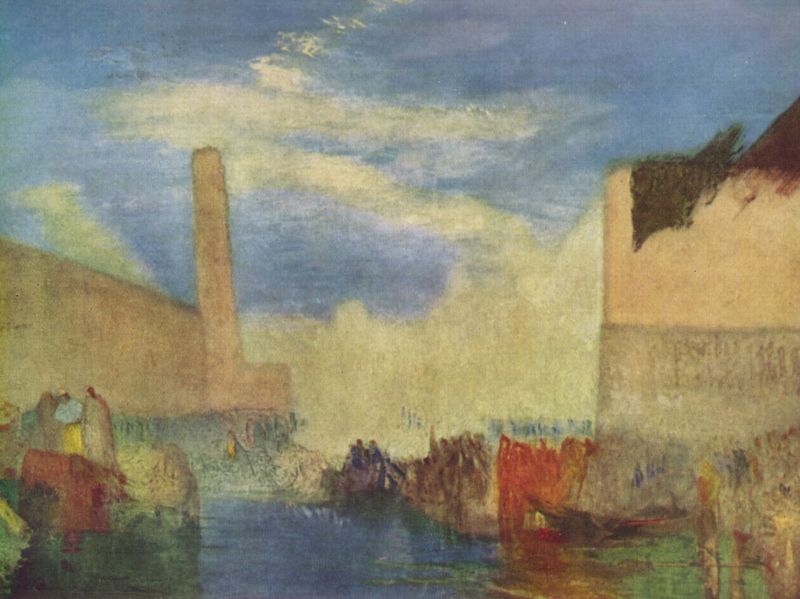
Titel: Venedig: Ansicht der "Piazzetta"
Künstler: William Turner
Standort: London
Institution: Tate Gallery
Schlagwörter: blau, gemälde, himmel, meer, wasser, weiß, wolken, aquarell, fluss, gelb, grün, landschaft, menschen, ocker, see, stadt, ufer, braun, bunt, frankreich, grau, hell, hut, kreide, männer, orange, pastell, skizze, zeichnung, dach, gebäude, haus, rot, schleier, schloss, tier, wolke, beige, leute, naive malerei, wand, stein, horizont, häuser, pfähle, spiegelung, gewässer, kanal, rauch, insel, mantel, anhöhe, boot, boote, kahn, ruder, schornstein, turm, farbig, küste, schiff, schiffe, sommer, wellen, umrisse, ansicht, fassade, süden, venedig, fahne, fischer, abstrakt, afrika, farben, wüste, dächer, mauer, dunst, farbe, lila, violett, naiv, fabrik, hafen, kähne, flus, dampf, seemann, seemänner, steg, turner, duktus, impressionistisch, grun, abstraktion, surreal, bucht, reflexion, impression, ozean, schwarze, eingang, burg, orient, palast, pleinair, bleistift, macke, trüb, unvollendet, bleistiftzeichnung, wachs, diffus, verschwommen, verwischt, wach, umhänge, spiegelungen, passagier, leuchtend, unfertig, schemen, arabien, klee, bauten, fische, tunis, campanile, mittelmeer, ägypten, amsterdam, fischen, minarett, boje, kamel, dock, gondel, gondeln, gondoliere, eingagn, mediteran, fischerhafen, verschwimmen, seehafen, güter, haben, nonfinito, tunisreise, klee farben, macke farben, verwischung, tunesier, himmel rot